Field crop: maize
Growth stage: 2
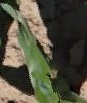
Species: maize